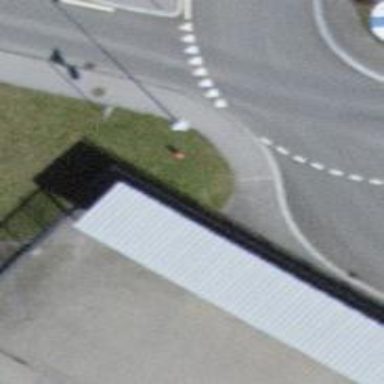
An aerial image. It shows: Metal fence as barrier.